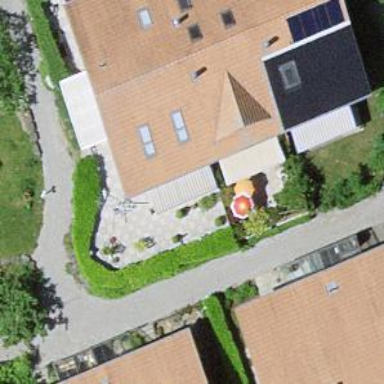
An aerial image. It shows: Residential building.